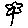
Label: flower